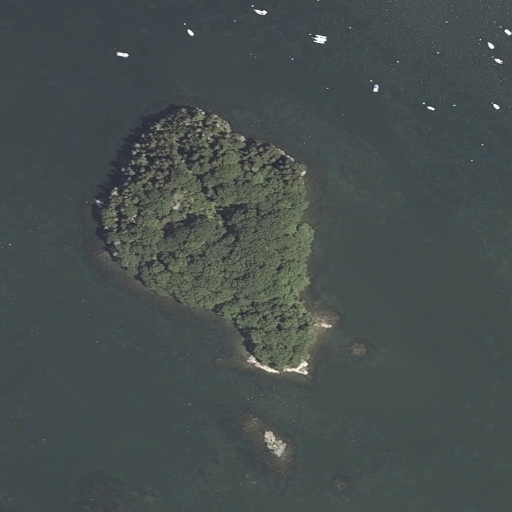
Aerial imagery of island in Maine named Saras Island containing open water, mixed forest, herbaceous wetlands, and evergreen forest